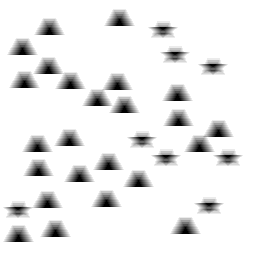
Squares: 0
Triangles: 24
Stars: 8
Total shapes: 32